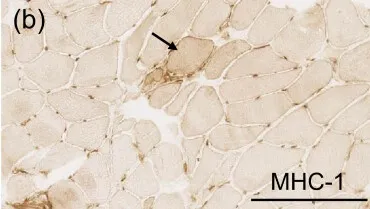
Immunohistochemistry: HLA-1 (arrow.
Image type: pathology (immunostaining)